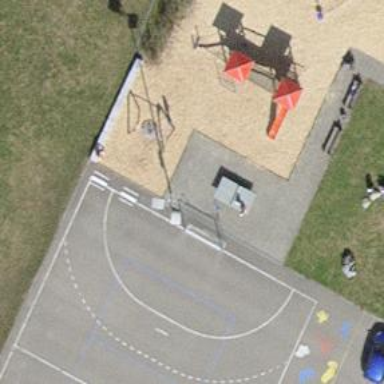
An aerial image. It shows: Playground featuring swings.